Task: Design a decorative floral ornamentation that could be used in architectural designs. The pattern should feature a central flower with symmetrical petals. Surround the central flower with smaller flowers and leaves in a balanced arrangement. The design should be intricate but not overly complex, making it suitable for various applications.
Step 274:
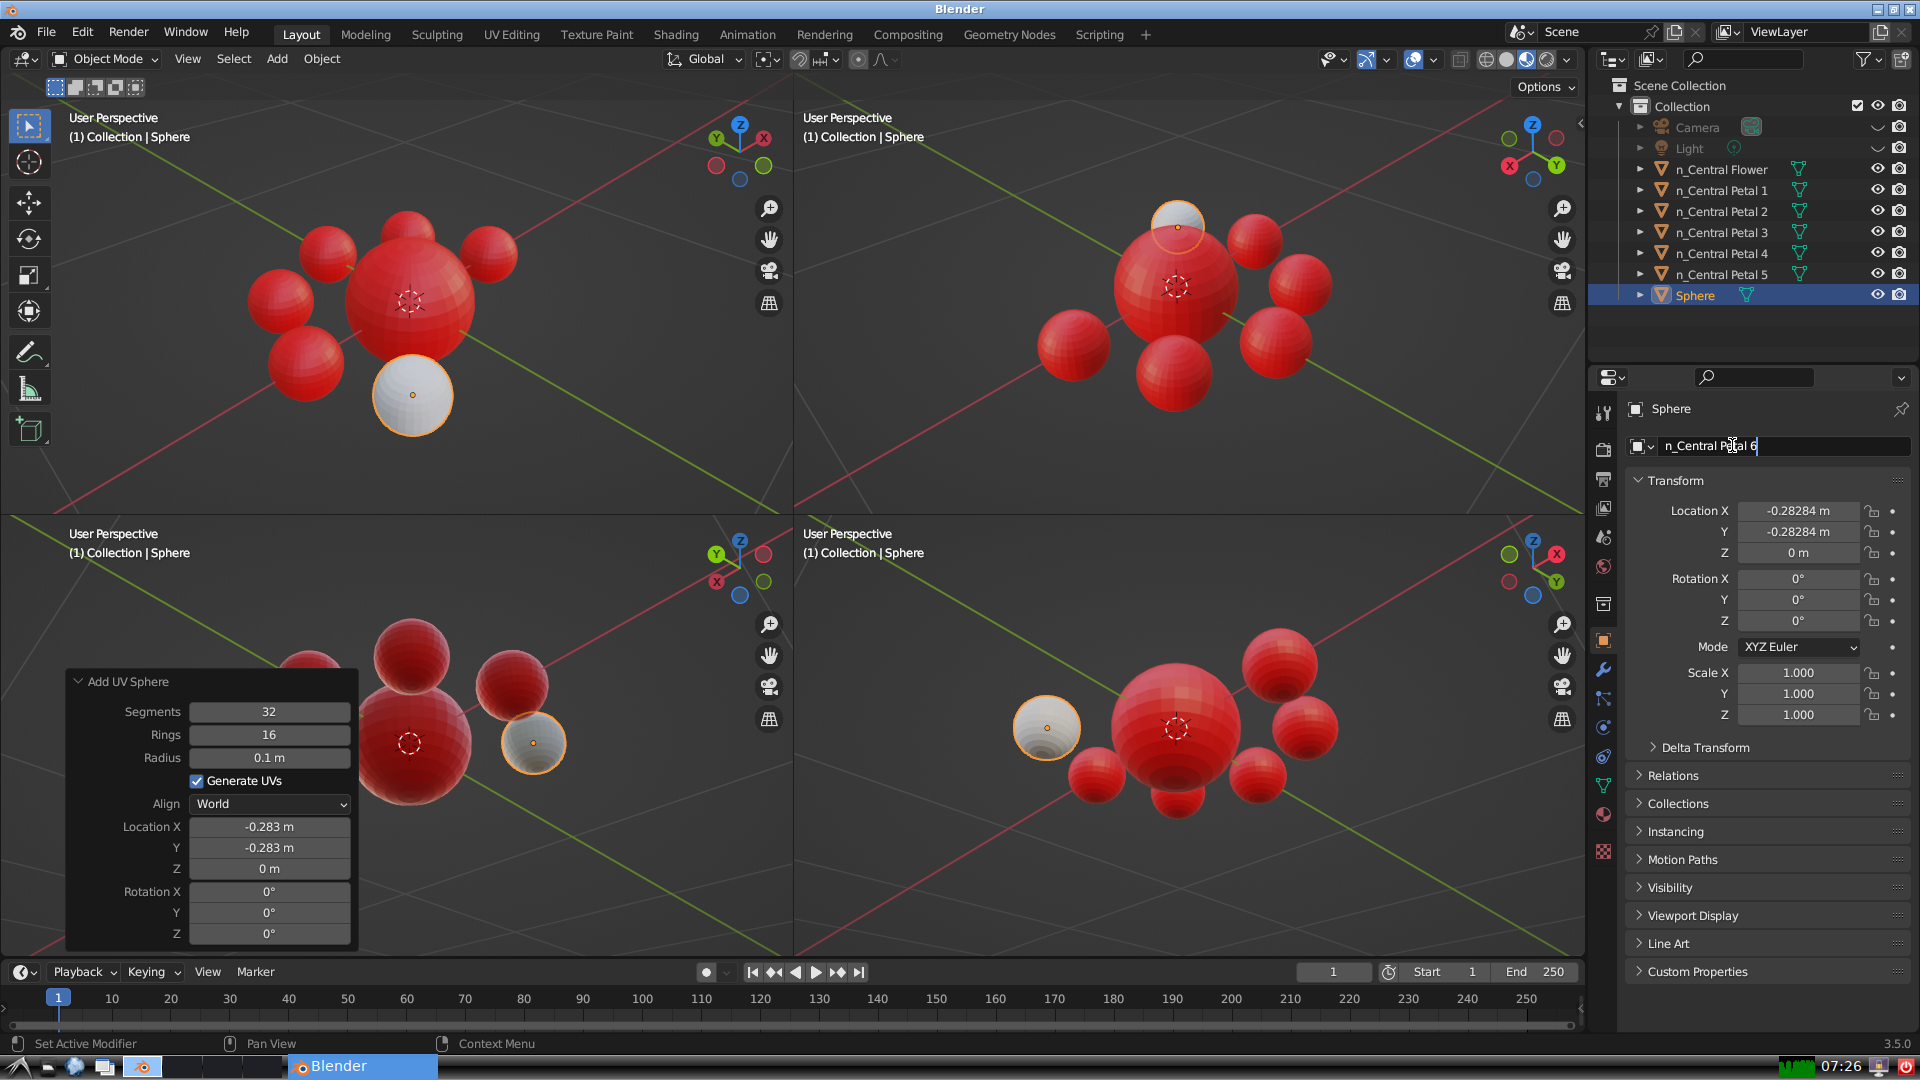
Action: {"key_press": ['Return']}